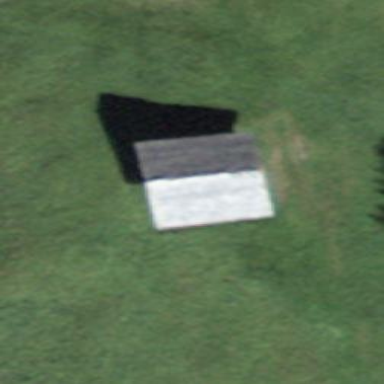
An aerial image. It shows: Barn.